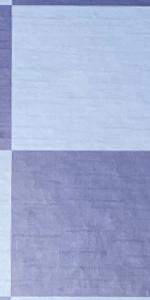
Label: Empty